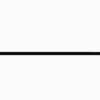
Label: not_dusty